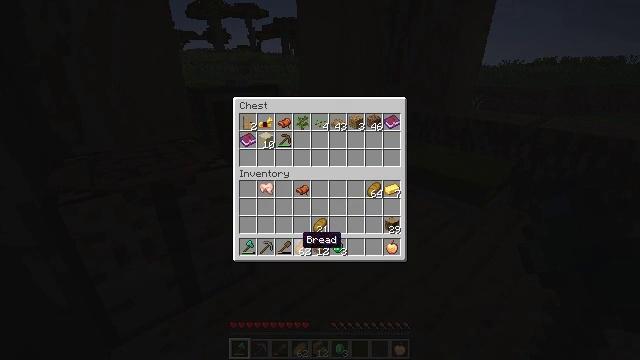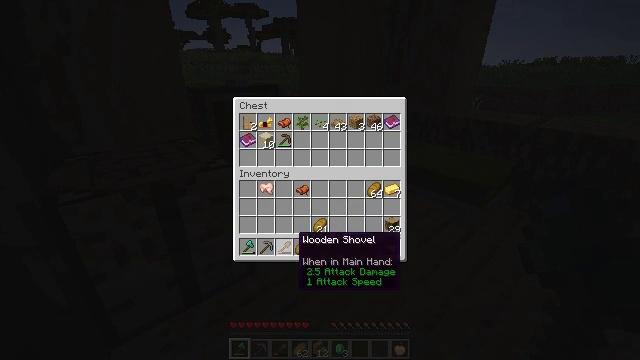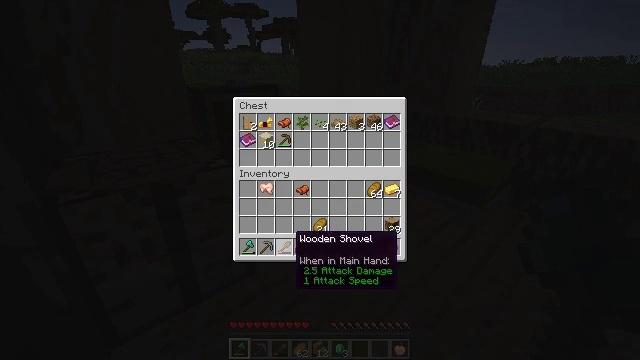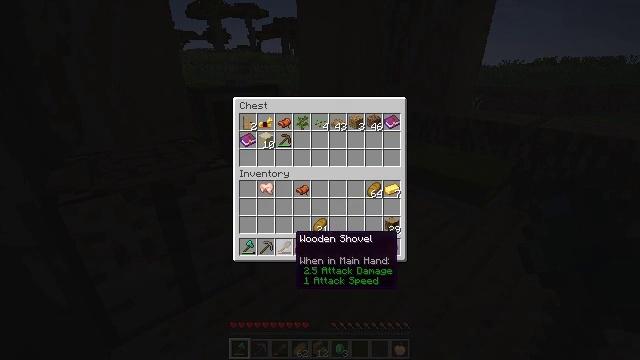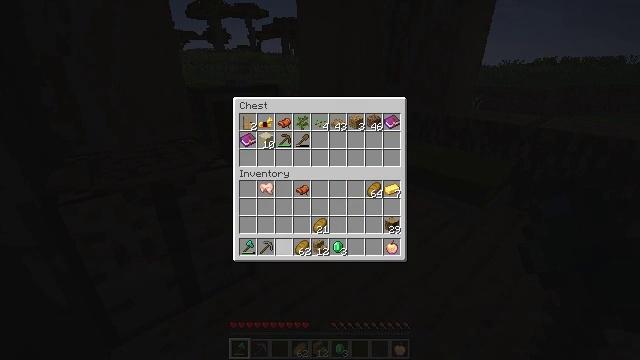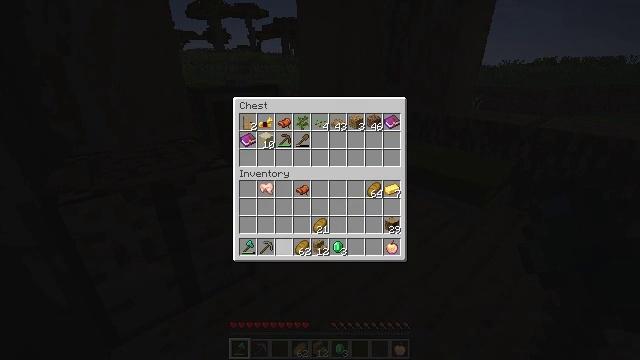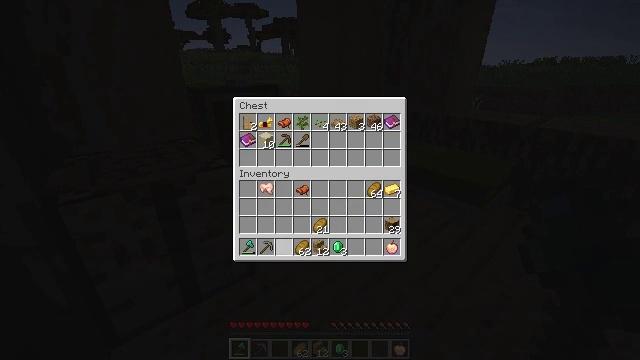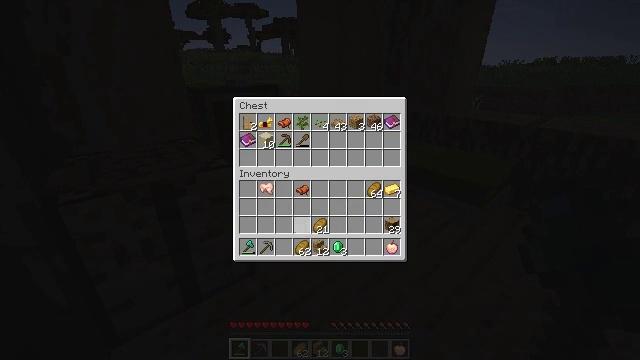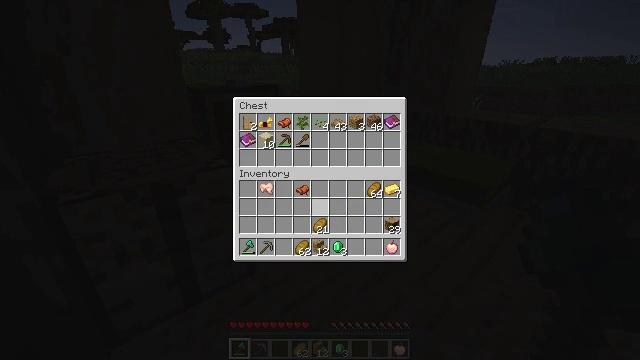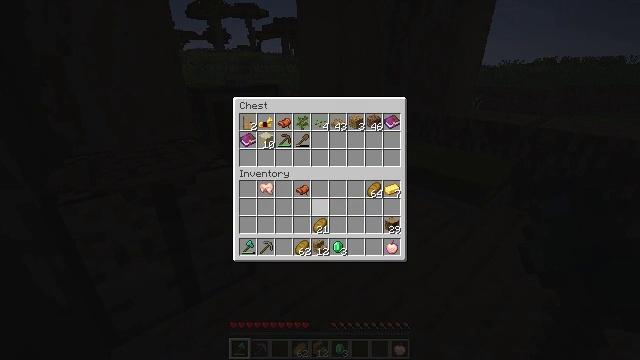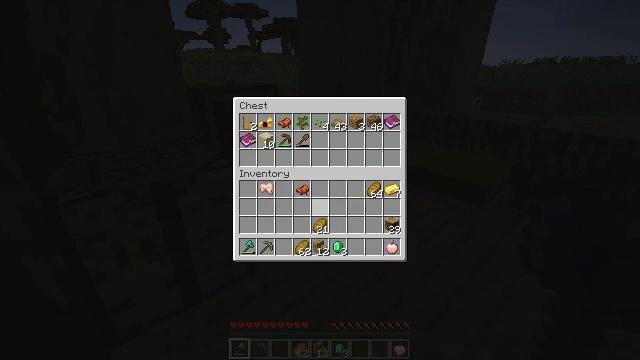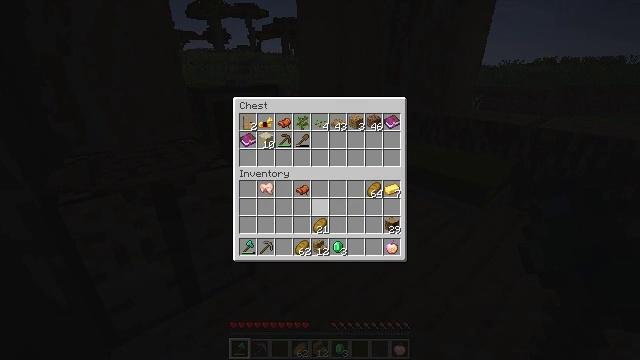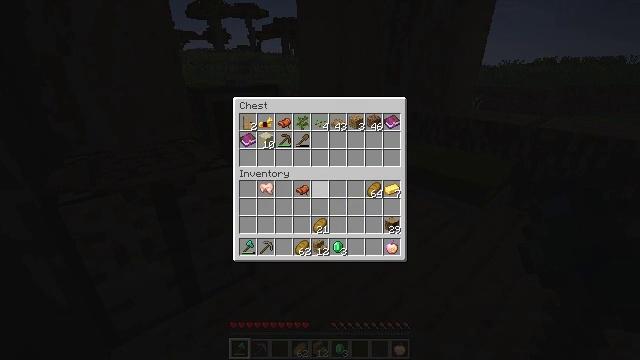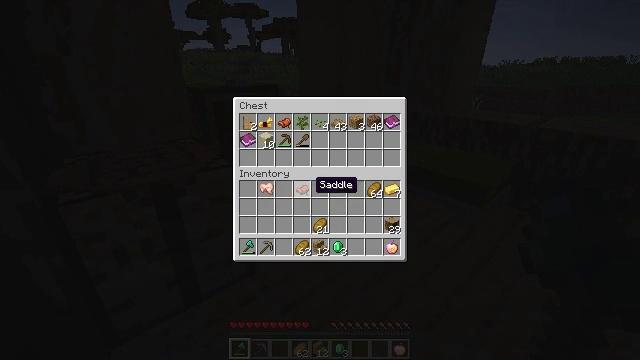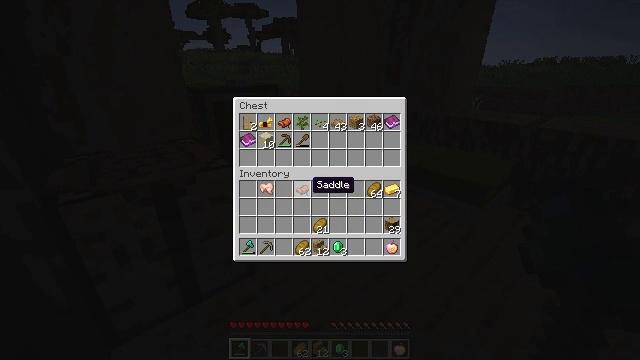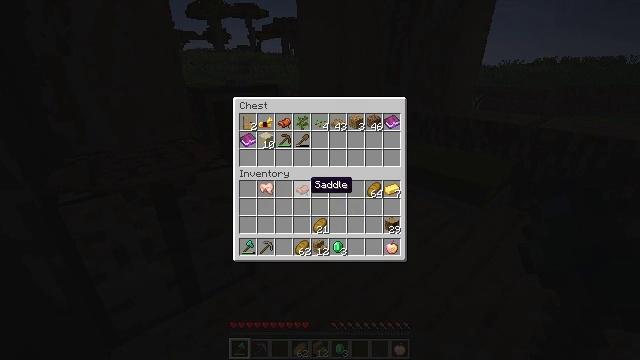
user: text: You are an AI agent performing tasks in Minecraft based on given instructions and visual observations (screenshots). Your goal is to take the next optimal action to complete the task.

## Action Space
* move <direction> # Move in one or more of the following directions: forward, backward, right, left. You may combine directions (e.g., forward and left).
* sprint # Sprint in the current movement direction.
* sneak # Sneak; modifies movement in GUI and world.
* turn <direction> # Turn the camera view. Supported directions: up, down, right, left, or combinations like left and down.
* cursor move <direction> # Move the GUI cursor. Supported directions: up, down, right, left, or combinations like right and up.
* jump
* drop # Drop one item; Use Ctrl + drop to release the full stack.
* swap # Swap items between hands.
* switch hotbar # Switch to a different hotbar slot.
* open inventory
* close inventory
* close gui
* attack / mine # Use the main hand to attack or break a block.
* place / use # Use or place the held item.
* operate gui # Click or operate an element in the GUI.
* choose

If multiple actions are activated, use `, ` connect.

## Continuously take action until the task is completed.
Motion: motion action
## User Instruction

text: Craft golden leggings.
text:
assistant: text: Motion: sneak
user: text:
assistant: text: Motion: sneak
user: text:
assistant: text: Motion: sneak
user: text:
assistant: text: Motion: sneak, operate gui
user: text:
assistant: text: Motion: sneak, operate gui
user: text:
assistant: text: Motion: sneak
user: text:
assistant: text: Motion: sneak, cursor move right and up
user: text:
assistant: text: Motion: cursor move right and up
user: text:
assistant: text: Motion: cursor move up
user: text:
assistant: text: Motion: no_op
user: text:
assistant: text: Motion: no_op
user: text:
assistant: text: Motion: no_op
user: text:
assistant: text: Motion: no_op
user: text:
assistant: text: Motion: no_op
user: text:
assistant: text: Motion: sneak
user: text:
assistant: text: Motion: sneak
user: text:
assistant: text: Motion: sneak
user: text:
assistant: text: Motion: sneak
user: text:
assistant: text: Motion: sneak
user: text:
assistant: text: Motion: sneak, operate gui
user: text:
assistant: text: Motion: sneak, operate gui
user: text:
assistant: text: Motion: sneak, cursor move left, operate gui
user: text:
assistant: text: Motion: sneak, cursor move left
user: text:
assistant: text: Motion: sneak
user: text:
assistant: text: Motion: sneak
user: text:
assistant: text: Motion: sneak, operate gui
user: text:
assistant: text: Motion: sneak, operate gui
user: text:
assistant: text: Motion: sneak
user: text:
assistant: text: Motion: sneak
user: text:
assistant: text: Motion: sneak